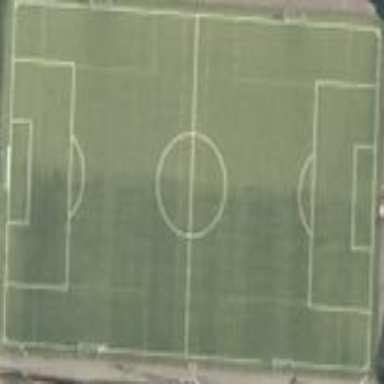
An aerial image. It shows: Soccer pitch for leisureland activities.